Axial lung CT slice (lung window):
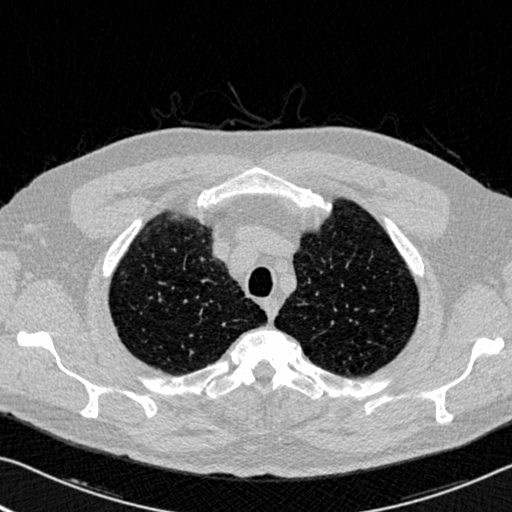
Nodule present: no